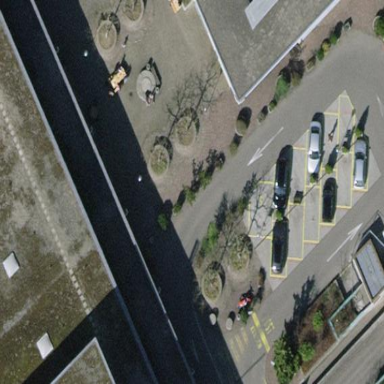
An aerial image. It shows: Parking area with surface.